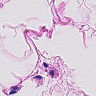
Metastatic tissue present: no